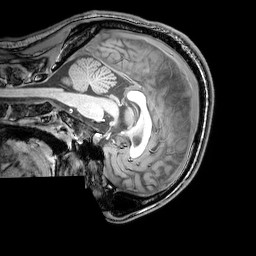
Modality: T1w
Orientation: sagittal
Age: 22
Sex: male
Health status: healthy
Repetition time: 0.081 s
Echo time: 0.037 s